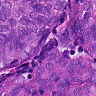
Metastatic tissue present: yes